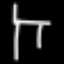
Label: chair